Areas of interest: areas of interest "Traffic and Vehicle Management"
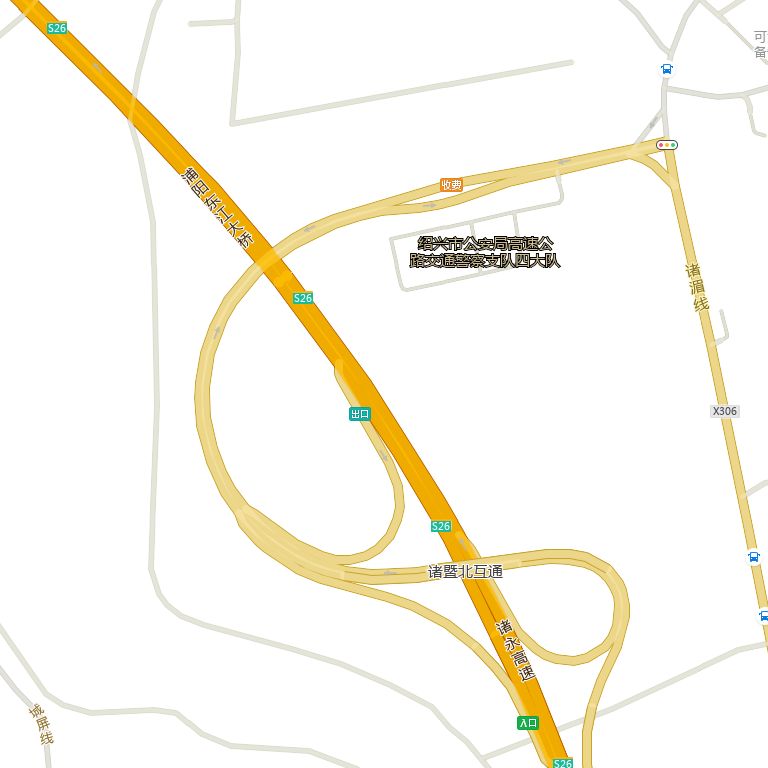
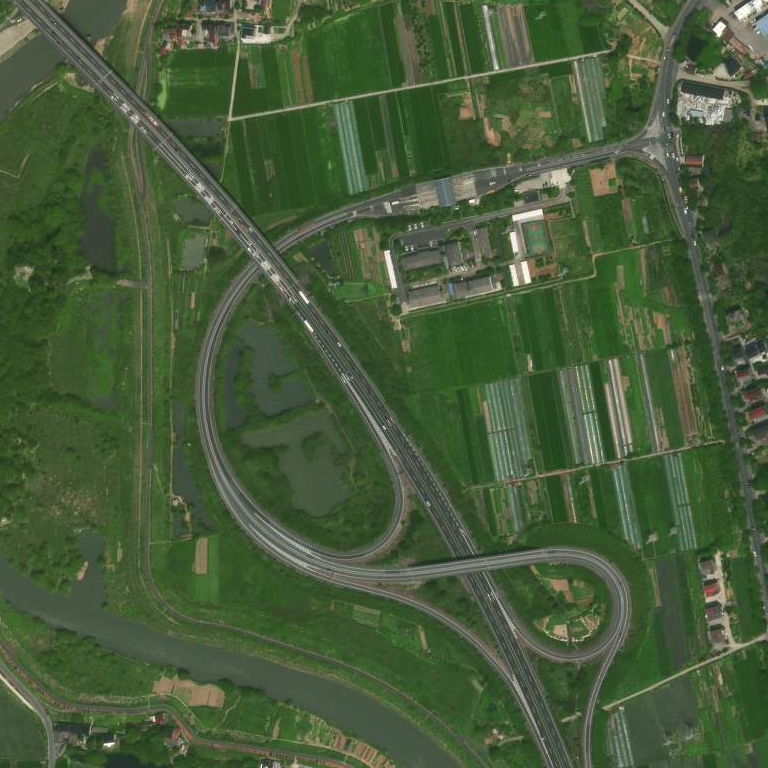